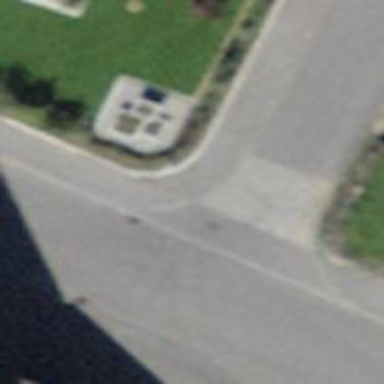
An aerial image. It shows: Bus stop equipped with public transport stop position.